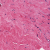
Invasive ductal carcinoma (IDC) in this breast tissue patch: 0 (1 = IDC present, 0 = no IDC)